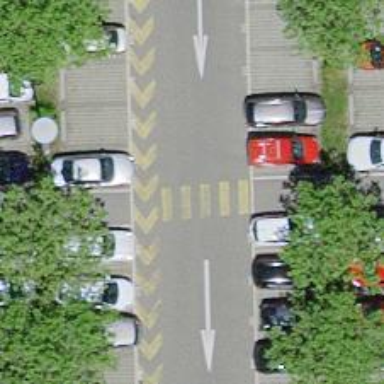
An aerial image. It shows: Zebra crossing on the road.